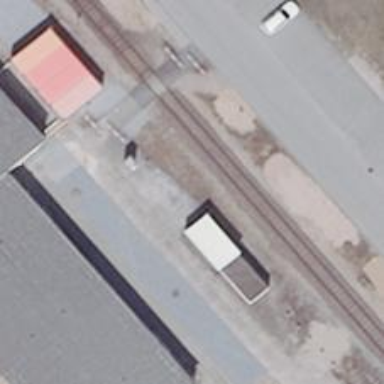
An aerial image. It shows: Railway yard used for servicing trains.